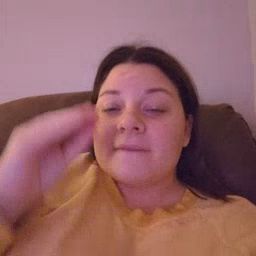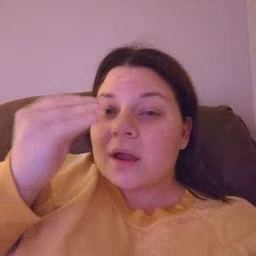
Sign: flower